Question: I have an Android application with a local database that contains information about pictures stored on the device. I want to create a server with pictures that could be provided on demand to all devices that have my application installed. So my application can provide local pictures or pictures from my server and also needs some information related to those pictures.
I analyzed GCM and it great for message communication, but since the size of the message is limited to 4kb I can't send the pictures. My idea was to have something like this:
My question is:
I assume that if I use GCM, in the server-client communication I only use the code bellow as in <URL> to receive the picture
'''
BitmapFactory.decodeFile(pictureURL, options);
'''
The approach above requires more battery and bandwidth since I am asking for 1 picture at a time instead of an array of 50pictures?
If I don't use the GCM, what should I handle (e.g. device is in stand by)?
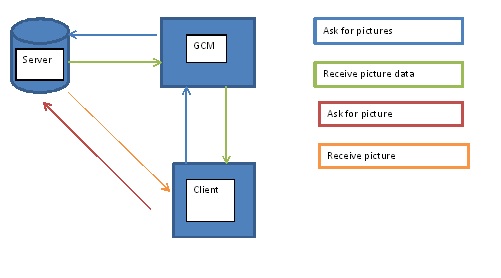
Answer: GCM is only useful if the server needs to alert the client application about some new data (in your case new pictures). It allows the server to send data to the client even while the client app is not running (or running in the background). In that case the green line makes sense - the server can send picture info to the client via GCM. Then, as you specified with the red line, the client would ask the server for the picture itself.
The blue line that you marked with 'ask for pictures' should go directly from the client to the server. The client can't send requests to the GCM server (except of requests to register/unregister to/from the GCM service).
If the sending of pictures from the server to the client is always initiated by the client, you don't need GCM.
In addition, you can check <URL> to learn more about sending images via GCM.